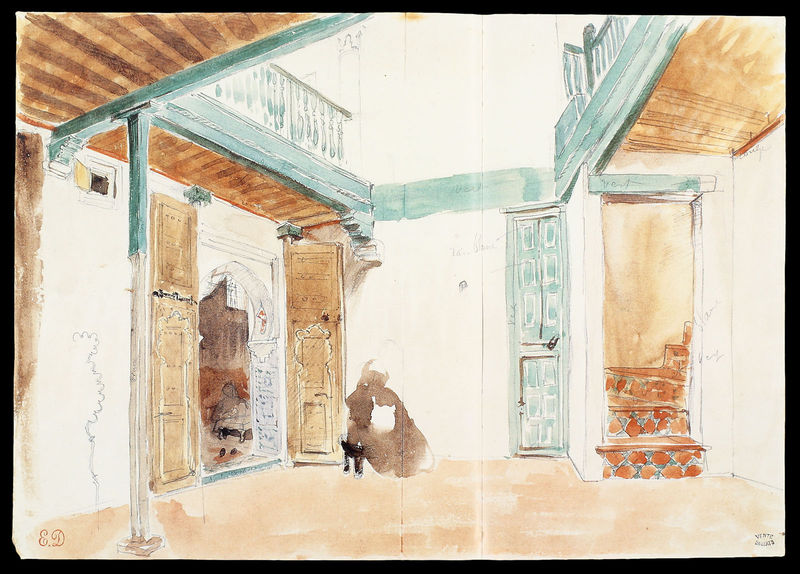
Titel: Ein Hof in Tangier
Künstler: Eugène Delacroix
Institution: Paris, Musée du Louvre
Schlagwörter: blau, schatten, aquarell, grün, braun, licht, skizze, stuhl, tür, zimmer, haus, beige, ornament, teppich, innenraum, boden, person, balkon, hof, türe, fliessen, treppe, treppen, ornamente, türflügel, balken, geländer, stufen, balkone, galerie, innenhof, orient, balustrade, fliesen, lichthof, stiege, patio, sruhl, lisen, trette